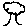
Label: tree